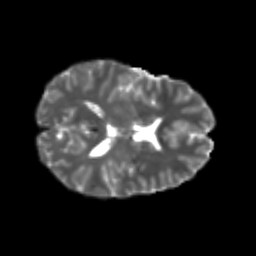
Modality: T2w
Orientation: axial
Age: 20
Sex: female
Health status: healthy
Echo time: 0.074 s